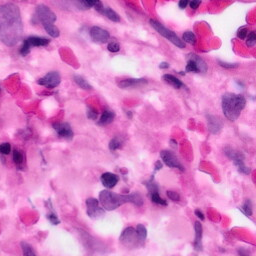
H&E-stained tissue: Pancreatic